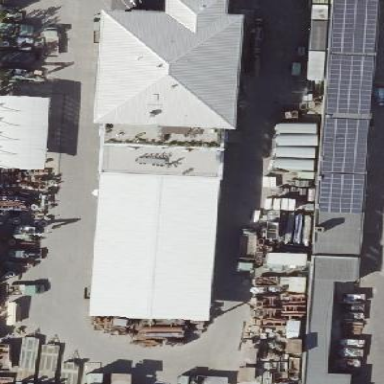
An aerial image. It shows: View of roof of building.